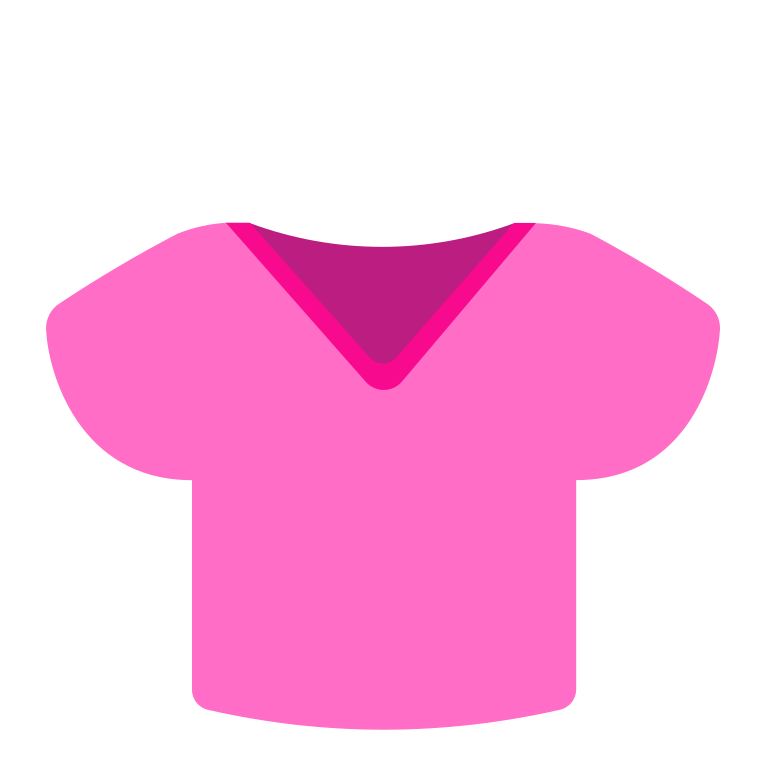
womans clothes flat